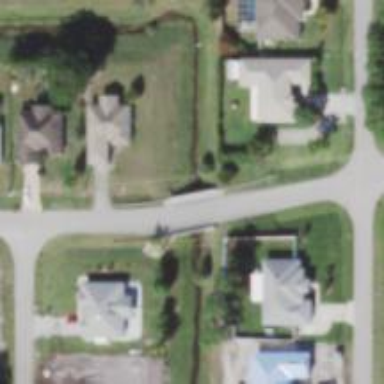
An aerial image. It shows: Residential road with bridge.